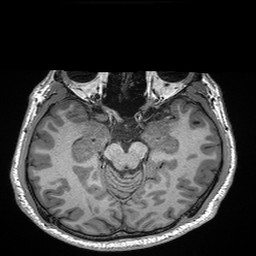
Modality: T1w
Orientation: coronal
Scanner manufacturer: siemens
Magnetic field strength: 3 T
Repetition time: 2.3 s
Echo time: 0.00298 s